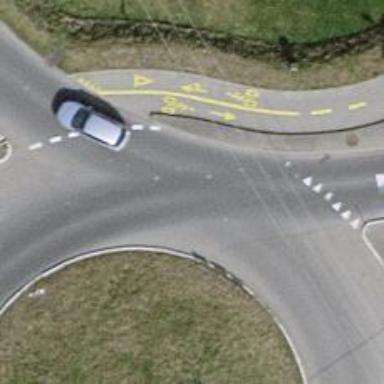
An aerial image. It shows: Secondary road with asphalt surface leading to roundabout.